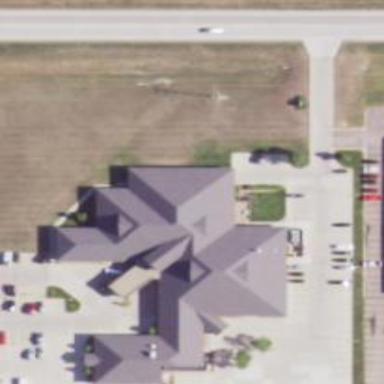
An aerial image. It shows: Healthcare facility identified as hospital.